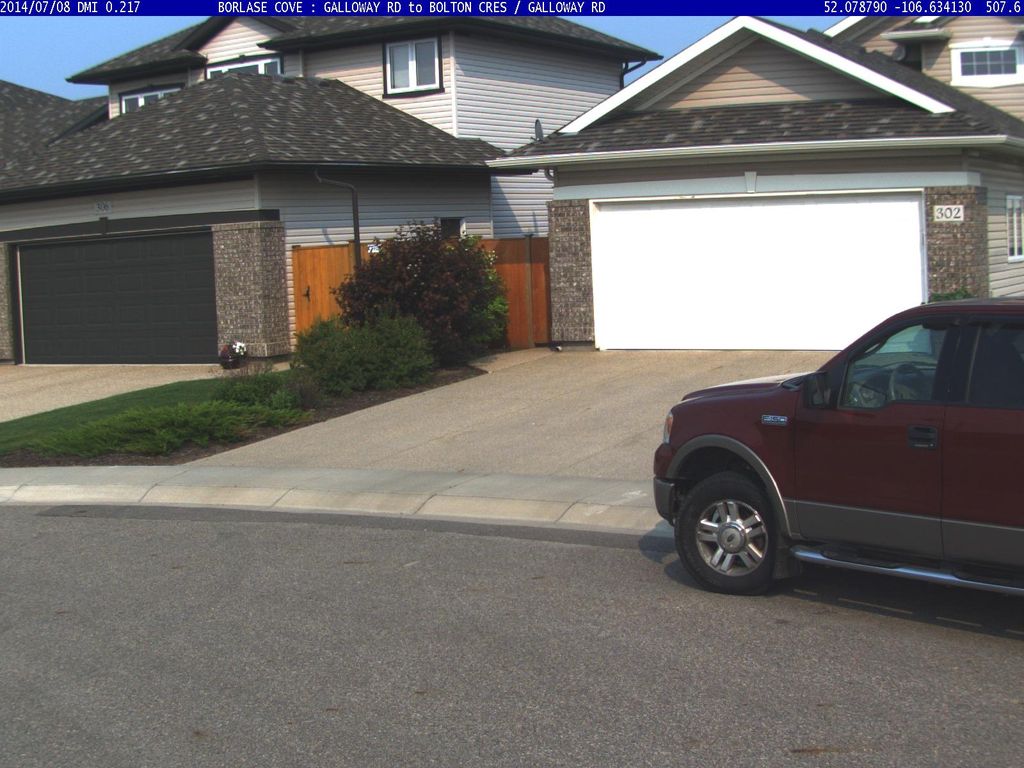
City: saskatoon